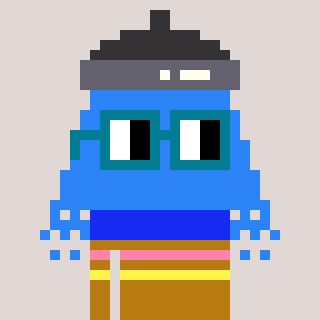
a pixel art character with square dark green glasses, a shower-shaped head and a gold-colored body on a warm background